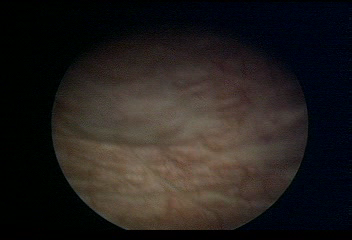
Modality: WLC
Class: Normal mucosa
Bladder cancer association: No